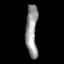
Tissue: skin
Cell type: Epithelial cells
Senescence score: 0.6937
Nuclear area (px): 593
Mean DAPI intensity: 149.943